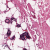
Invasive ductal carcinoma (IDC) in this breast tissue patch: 0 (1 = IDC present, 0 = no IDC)